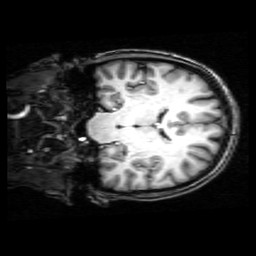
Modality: T1w
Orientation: coronal
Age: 20
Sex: female
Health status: healthy
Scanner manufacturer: philips
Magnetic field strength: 3 T
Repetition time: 0.008 s
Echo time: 0.0037 s